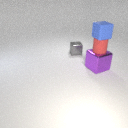
small blue rubber cube above large purple metal cube